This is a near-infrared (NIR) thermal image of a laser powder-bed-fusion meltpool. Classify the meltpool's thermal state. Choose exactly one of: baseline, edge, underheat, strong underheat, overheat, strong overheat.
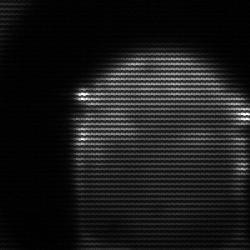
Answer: edge